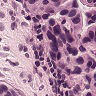
Metastatic tissue present: yes